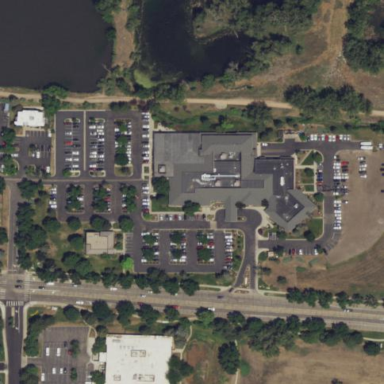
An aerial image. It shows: Building.